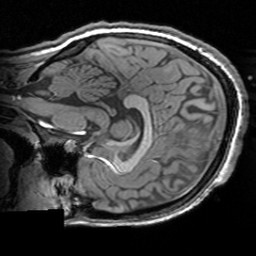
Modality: T1w
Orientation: sagittal
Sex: female
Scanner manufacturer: siemens
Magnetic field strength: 3 T
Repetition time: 1.63 s
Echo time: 0.00311 s